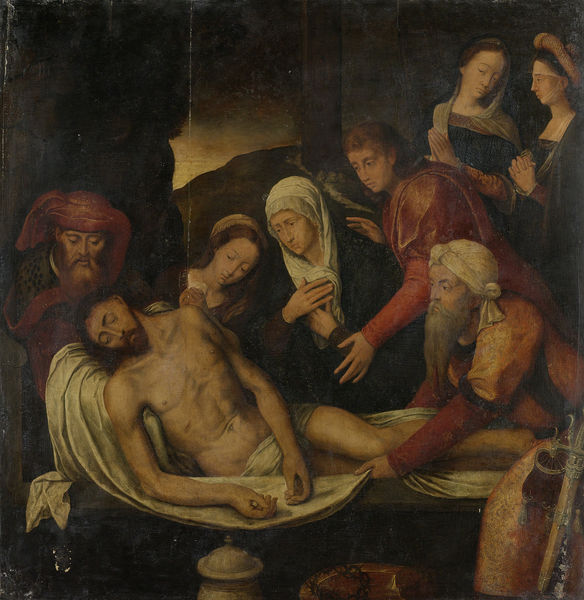
Titel: Graflegging
Standort: Amsterdam
Institution: Rijksmuseum
Schlagwörter: gemälde, mann, nackt, frauen, menschen, abend, frau, holz, licht, männer, nacht, rot, tuch, leute, bart, johannes, knoten, leiche, schüssel, tod, tot, trauer, öl, dämmerung, dunkelheit, topf, liegen, sonnenuntergang, figuren, kopftuch, nabel, laken, deckel, gefäß, lendentuch, schwert, beten, gebet, salbung, christus, jesus, grotte, legen, maria, magdalena, leigen, turban, wulst, dornenkrone, josef, mal, salbgefäss, blid, maria madalena